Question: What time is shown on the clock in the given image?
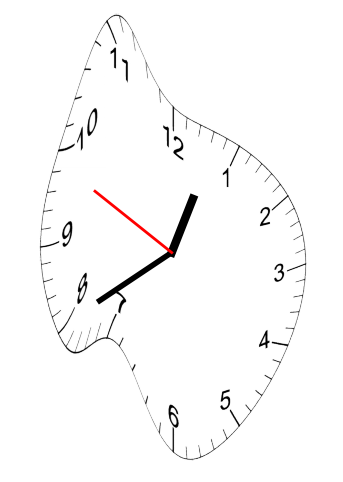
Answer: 12:39:49